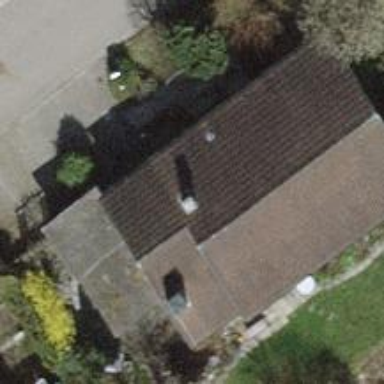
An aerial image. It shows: Building with tiled roof.